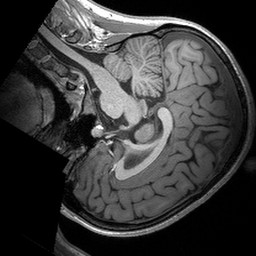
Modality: T1w
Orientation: sagittal
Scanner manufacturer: siemens
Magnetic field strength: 3 T
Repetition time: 2.53 s
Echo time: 0.00288 s